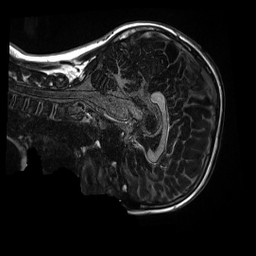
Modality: MP2RAGE
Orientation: sagittal
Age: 11
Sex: female
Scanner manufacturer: siemens
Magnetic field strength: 3 T
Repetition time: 4 s
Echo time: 0.00303 s